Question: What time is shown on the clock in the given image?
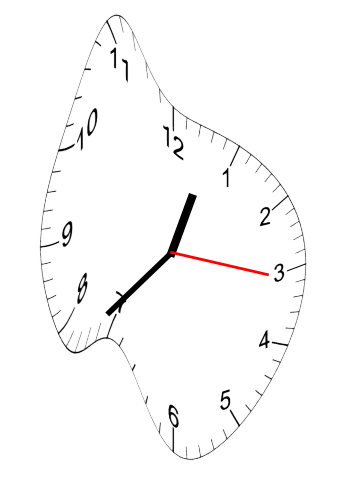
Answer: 12:37:16